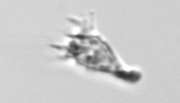
Label: Paratontonia_gracillima